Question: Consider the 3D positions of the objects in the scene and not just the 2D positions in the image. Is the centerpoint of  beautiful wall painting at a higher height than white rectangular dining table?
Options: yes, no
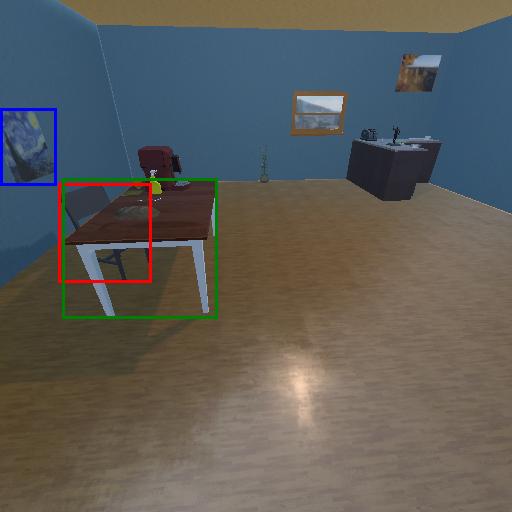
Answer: yes